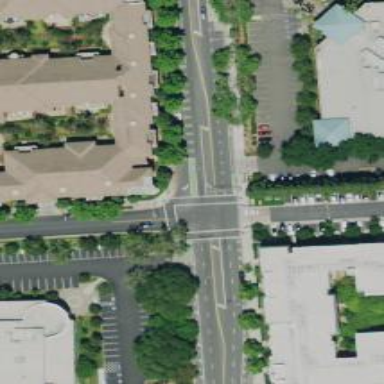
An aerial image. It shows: Solid stop line on the road marking.